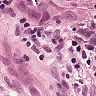
Metastatic tissue present: yes